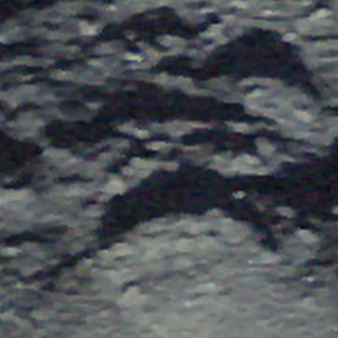
Label: other